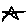
Label: star